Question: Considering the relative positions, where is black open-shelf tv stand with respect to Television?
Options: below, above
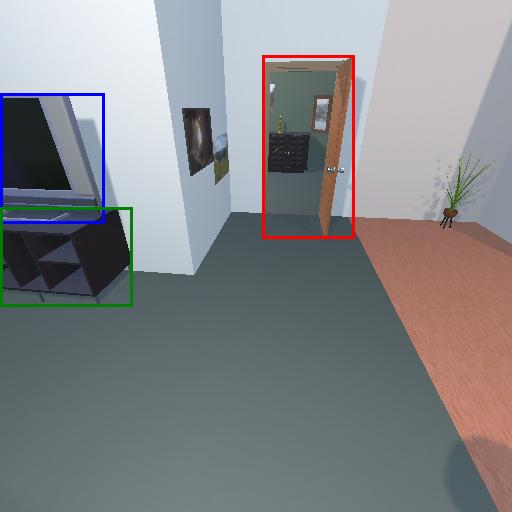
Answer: below